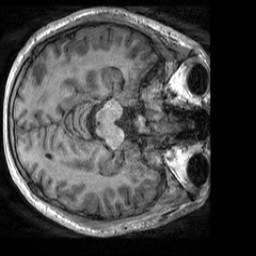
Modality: T1w
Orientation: axial
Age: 26
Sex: male
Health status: healthy
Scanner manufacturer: siemens
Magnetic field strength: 3 T
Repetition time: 2 s
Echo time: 0.00232 s